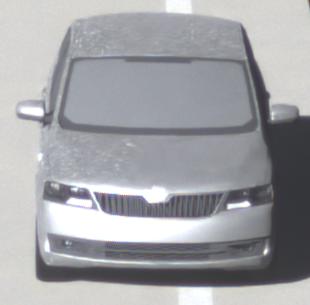
Make: Skoda
Model: Rapid
Detailed model: Rapid 1.2 Active Limousine
Model produced from: 2012/10
Model produced until: 2015/04
Doors: 5
Color: white
Road condition: wet road
Daytime: morning or afternoon
Contrast: high contrast